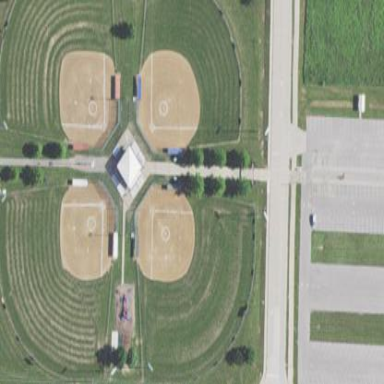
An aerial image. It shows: Baseball pitch for leisure land activities.